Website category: university
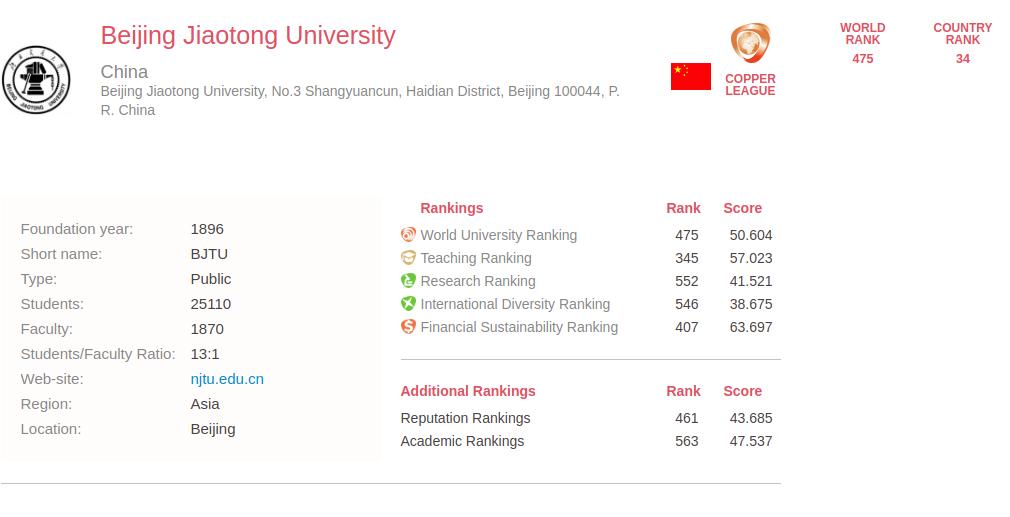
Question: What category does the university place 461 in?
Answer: Reputation Rankings

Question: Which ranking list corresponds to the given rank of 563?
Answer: Academic Rankings

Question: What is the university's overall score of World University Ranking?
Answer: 50.604

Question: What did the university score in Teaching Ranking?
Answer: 57.023

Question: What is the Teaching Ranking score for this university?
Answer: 57.023

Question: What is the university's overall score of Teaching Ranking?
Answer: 57.023

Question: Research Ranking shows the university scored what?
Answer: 41.521

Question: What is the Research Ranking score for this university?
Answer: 41.521

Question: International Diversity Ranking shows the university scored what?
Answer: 38.675

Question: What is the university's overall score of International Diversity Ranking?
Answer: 38.675

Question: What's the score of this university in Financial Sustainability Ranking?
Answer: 63.697

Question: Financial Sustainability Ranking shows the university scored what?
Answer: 63.697

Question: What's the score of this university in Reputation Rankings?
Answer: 43.685

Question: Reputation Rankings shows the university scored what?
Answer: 43.685

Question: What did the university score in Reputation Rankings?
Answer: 43.685

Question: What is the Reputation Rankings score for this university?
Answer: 43.685

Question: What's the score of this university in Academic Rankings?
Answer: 47.537

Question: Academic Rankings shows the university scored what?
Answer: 47.537

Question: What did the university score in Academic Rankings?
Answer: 47.537

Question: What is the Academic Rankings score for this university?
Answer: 47.537

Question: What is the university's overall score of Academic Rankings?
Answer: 47.537

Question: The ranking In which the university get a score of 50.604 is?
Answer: World University Ranking

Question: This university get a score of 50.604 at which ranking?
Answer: World University Ranking

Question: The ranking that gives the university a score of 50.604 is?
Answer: World University Ranking

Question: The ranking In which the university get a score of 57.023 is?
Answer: Teaching Ranking

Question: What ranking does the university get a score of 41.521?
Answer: Research Ranking

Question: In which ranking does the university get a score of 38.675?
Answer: International Diversity Ranking

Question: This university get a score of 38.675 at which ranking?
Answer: International Diversity Ranking

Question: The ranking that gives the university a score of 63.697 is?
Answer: Financial Sustainability Ranking

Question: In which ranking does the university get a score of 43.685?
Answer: Reputation Rankings

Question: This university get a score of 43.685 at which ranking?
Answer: Reputation Rankings

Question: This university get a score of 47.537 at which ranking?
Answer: Academic Rankings